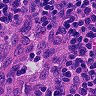
Metastatic tissue present: no